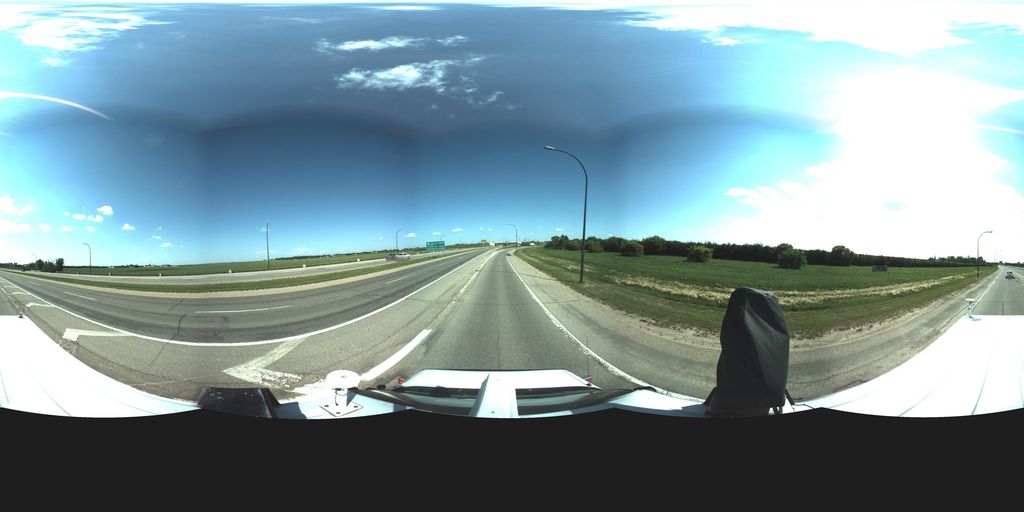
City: saskatoon